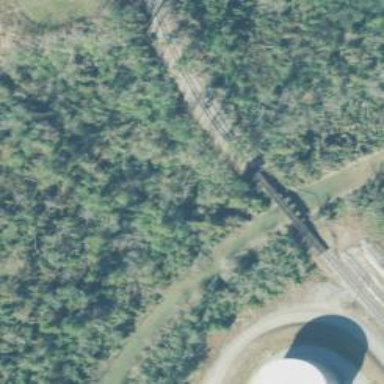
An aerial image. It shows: Disused railway spur bridge.